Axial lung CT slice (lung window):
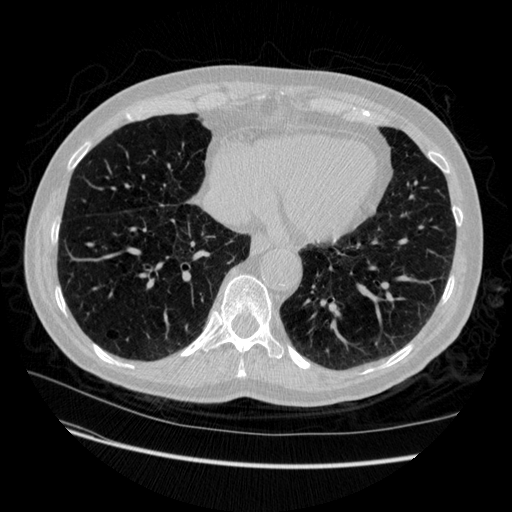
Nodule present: no